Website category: university
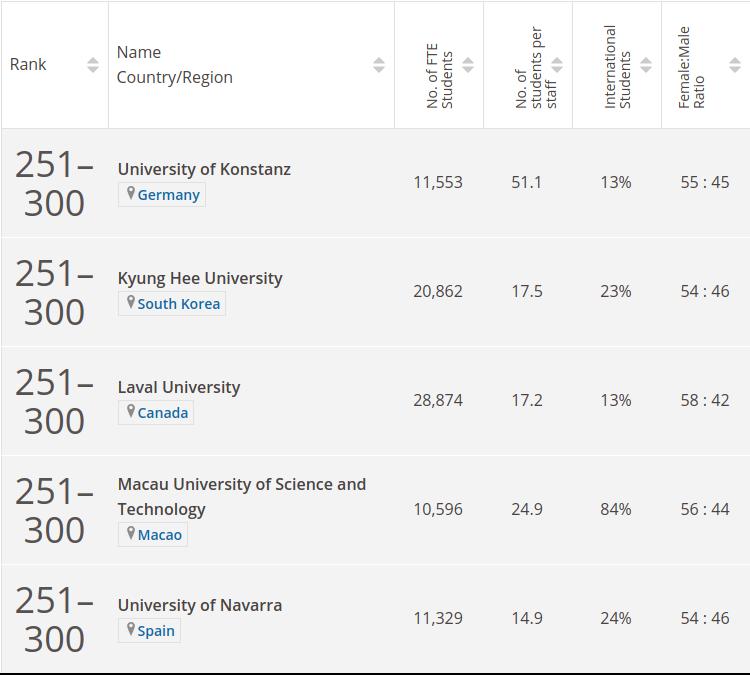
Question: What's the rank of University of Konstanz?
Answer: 251300

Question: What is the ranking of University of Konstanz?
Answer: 251300

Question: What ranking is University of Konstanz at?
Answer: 251300

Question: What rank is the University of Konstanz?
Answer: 251300

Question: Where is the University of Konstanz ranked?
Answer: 251300

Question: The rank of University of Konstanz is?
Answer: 251300

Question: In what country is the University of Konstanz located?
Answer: Germany

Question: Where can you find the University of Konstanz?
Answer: Germany

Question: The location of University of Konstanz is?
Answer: Germany

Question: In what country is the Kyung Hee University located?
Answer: South Korea

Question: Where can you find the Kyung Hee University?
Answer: South Korea

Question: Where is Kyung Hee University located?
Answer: South Korea

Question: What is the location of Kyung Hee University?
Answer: South Korea

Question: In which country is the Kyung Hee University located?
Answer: South Korea

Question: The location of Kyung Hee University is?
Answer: South Korea

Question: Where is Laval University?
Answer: Canada

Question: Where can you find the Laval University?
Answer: Canada

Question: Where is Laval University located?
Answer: Canada

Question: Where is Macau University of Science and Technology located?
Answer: Macao

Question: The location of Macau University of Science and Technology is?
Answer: Macao

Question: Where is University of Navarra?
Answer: Spain

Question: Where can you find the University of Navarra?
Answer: Spain

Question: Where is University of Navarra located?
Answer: Spain

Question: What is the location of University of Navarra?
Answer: Spain

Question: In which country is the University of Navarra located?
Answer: Spain

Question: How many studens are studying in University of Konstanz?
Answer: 11,553

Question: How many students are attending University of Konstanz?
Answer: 11,553

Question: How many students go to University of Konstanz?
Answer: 11,553

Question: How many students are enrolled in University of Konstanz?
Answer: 11,553

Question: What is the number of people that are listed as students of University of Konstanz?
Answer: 11,553

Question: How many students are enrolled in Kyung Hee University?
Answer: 20,862

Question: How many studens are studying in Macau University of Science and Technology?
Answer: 10,596

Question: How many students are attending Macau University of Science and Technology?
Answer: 10,596

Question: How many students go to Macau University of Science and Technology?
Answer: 10,596

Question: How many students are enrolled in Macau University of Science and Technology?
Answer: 10,596

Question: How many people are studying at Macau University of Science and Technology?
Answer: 10,596

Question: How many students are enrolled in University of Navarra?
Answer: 11,329

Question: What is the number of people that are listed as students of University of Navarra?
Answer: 11,329

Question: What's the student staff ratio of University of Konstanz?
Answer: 51.1

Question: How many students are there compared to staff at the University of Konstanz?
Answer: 51.1

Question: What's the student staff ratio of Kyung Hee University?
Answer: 17.5

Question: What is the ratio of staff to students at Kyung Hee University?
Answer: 17.5

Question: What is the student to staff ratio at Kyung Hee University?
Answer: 17.5

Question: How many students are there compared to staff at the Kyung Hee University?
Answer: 17.5

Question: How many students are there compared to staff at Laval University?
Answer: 17.2

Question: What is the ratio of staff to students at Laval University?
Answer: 17.2

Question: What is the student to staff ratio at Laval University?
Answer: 17.2

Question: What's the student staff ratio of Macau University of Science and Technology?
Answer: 24.9

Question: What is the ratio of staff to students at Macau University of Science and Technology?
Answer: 24.9

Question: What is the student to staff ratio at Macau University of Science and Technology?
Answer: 24.9

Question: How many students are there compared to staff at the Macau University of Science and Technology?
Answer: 24.9

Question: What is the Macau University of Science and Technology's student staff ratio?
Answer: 24.9

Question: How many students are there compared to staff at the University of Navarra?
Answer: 14.9

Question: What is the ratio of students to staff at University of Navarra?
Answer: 14.9

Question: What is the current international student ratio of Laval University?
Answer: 13%

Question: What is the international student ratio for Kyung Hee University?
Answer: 23%

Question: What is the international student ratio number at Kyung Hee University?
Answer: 23%

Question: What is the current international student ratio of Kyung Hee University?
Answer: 23%

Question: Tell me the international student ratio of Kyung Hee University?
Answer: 23%

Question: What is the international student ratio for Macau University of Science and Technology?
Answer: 84%

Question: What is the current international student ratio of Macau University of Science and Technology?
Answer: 84%

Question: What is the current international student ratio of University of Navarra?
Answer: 24%

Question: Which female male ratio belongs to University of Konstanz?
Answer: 55 : 45

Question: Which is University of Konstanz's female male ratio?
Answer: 55 : 45